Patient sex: M
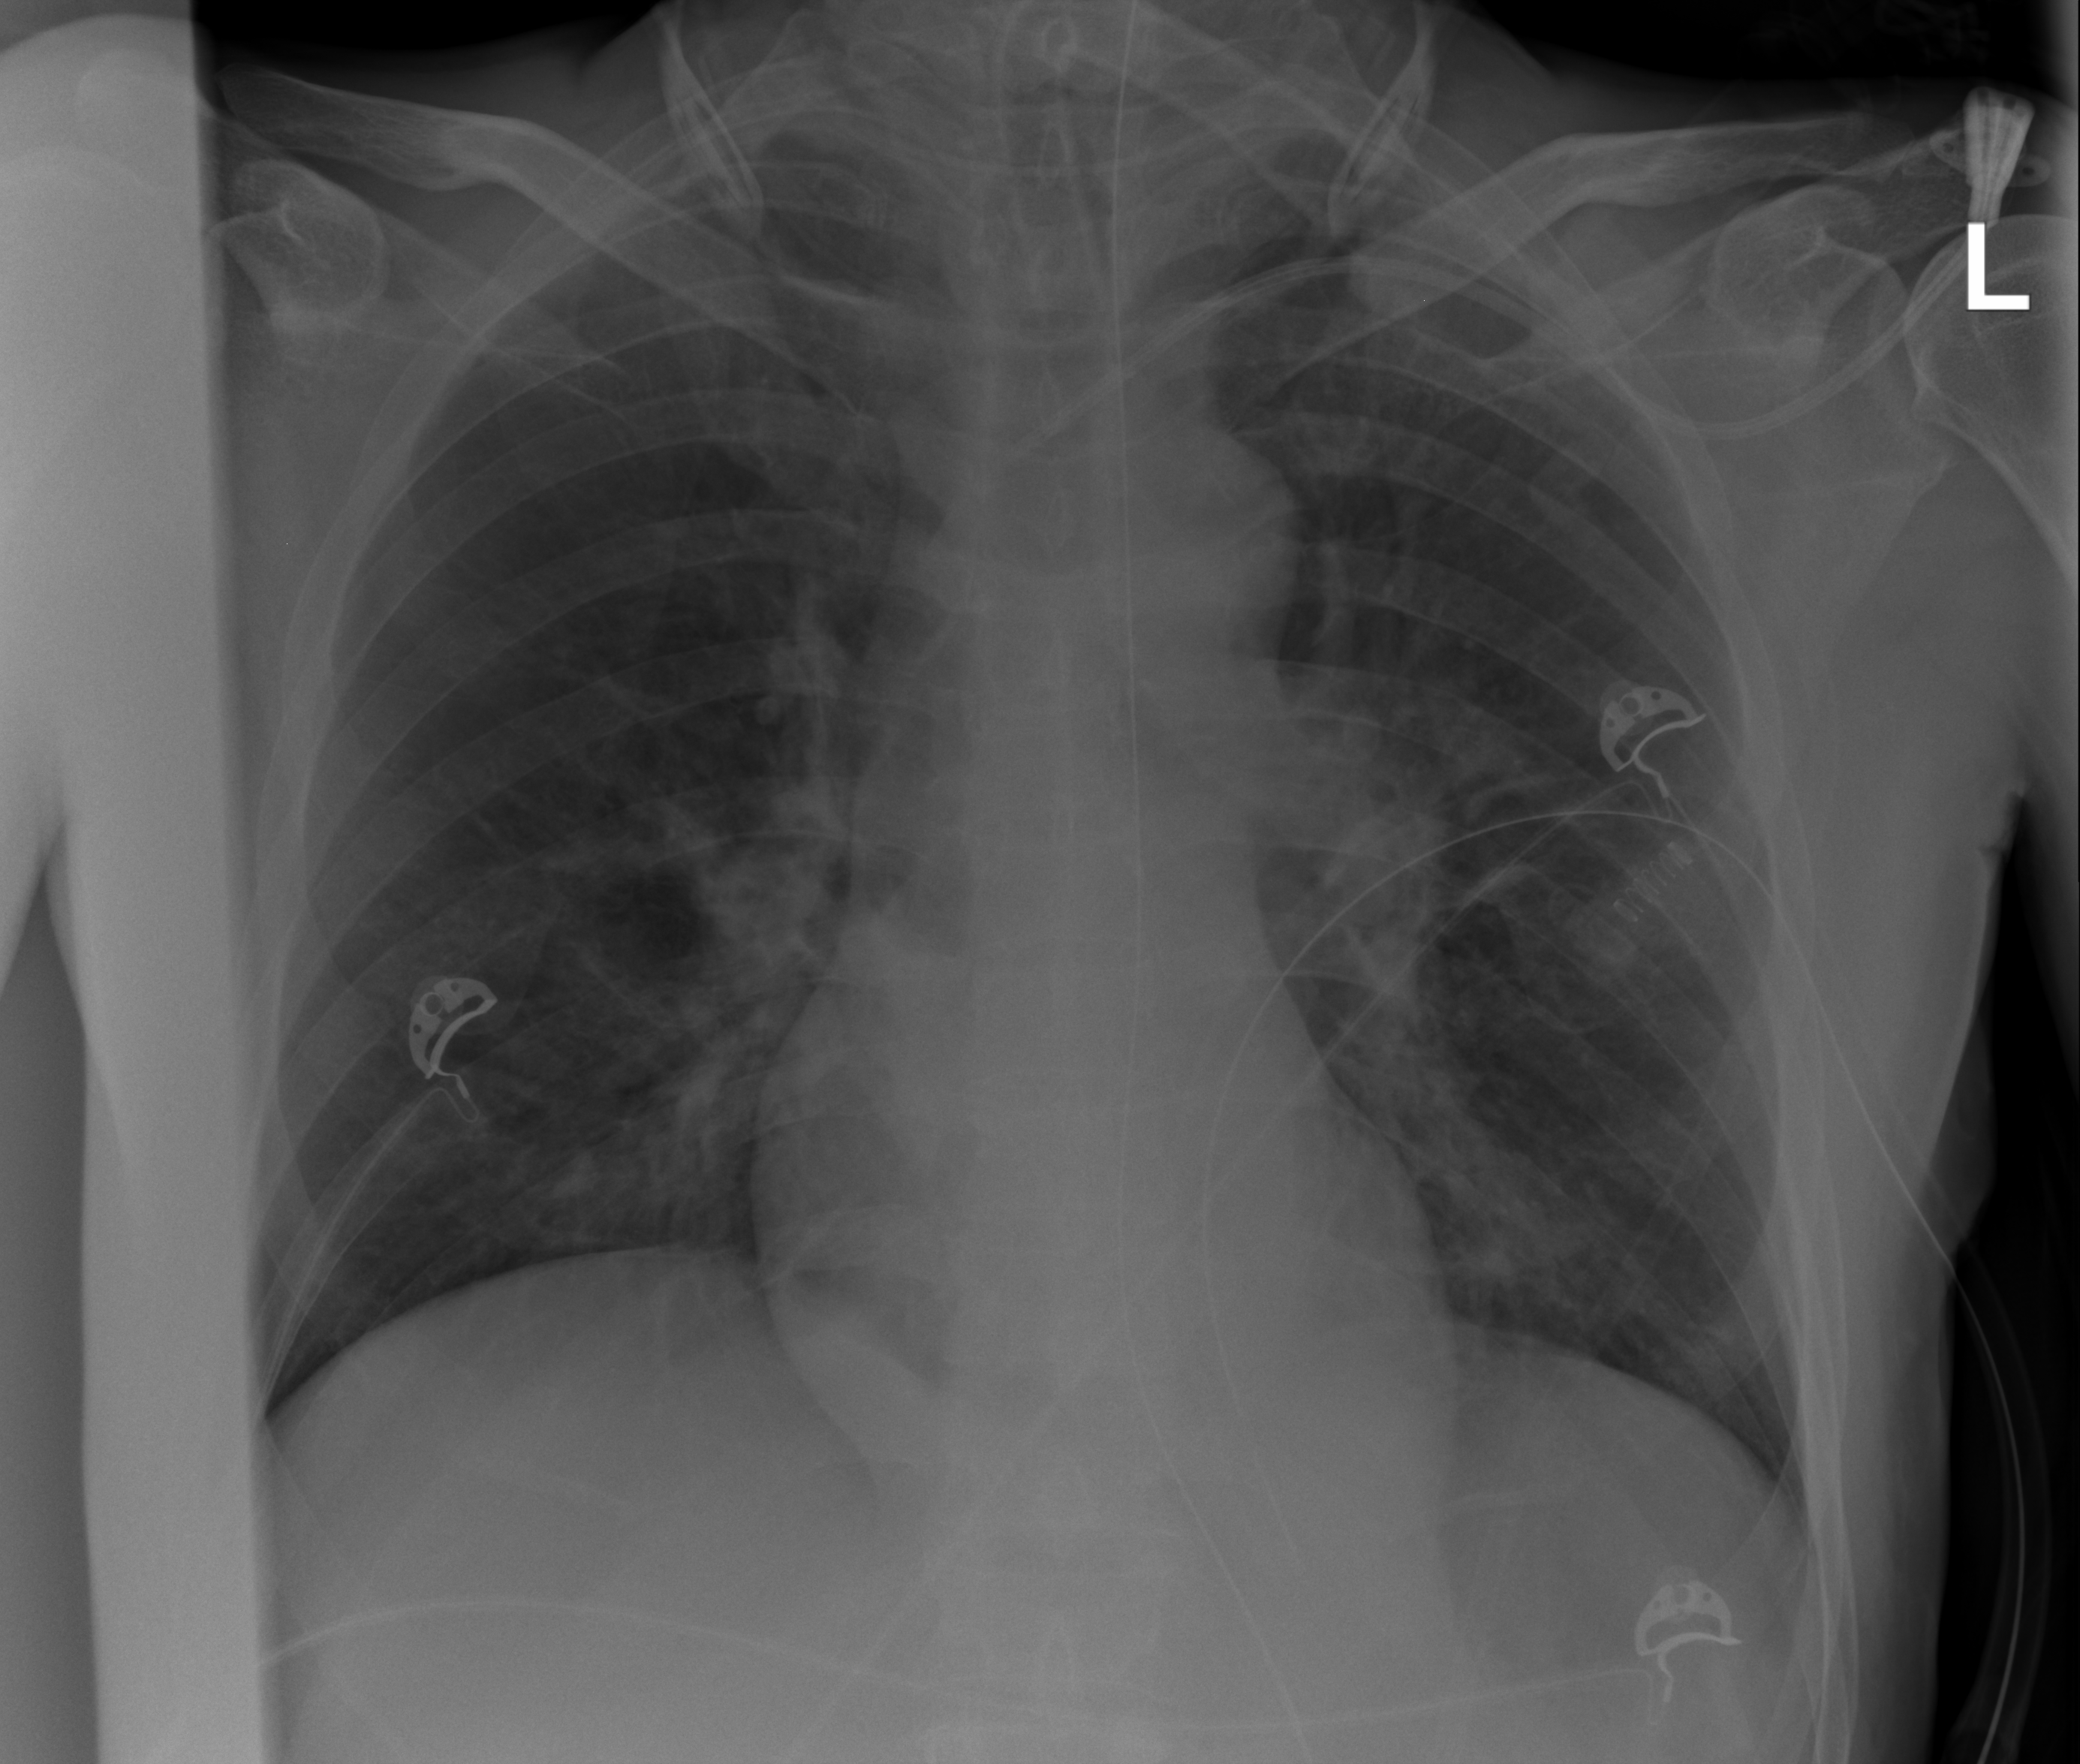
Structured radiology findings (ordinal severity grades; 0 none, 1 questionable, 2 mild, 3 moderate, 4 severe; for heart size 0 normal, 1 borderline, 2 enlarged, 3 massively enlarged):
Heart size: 0
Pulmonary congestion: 0
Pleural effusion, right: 0
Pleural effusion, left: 0
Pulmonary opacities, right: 1
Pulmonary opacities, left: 2
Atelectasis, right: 0
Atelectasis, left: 2